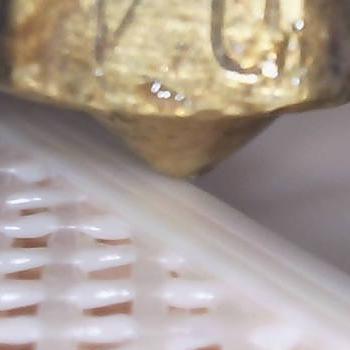
Flow rate: 133%